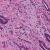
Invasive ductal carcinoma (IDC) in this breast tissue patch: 1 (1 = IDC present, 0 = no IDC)